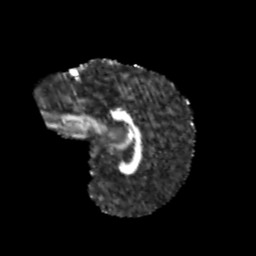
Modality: FA
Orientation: sagittal
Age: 10
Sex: male
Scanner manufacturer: siemens
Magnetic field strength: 3 T
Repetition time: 3.8 s
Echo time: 0.07 s